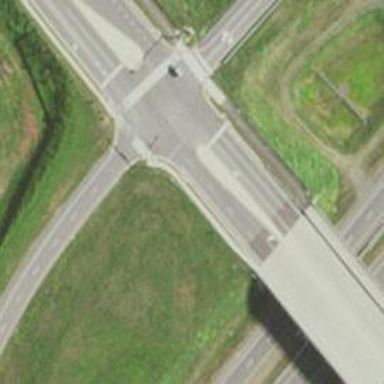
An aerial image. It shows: Secondary road with asphalt surface and separate sidewalk.